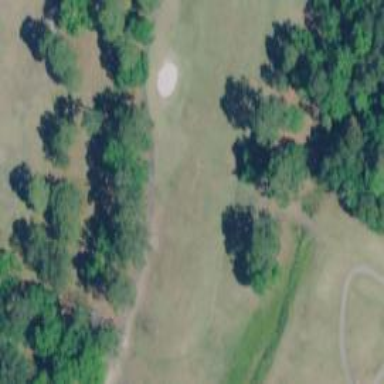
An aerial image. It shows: Path used for both walking and golf.